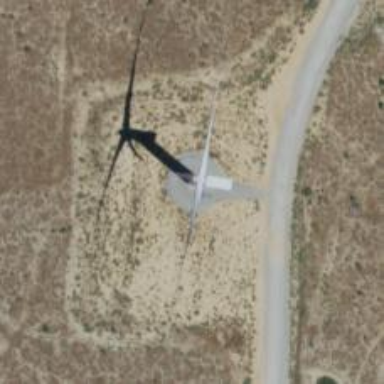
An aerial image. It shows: Wind generator in the form of horizontal axis wind turbine.